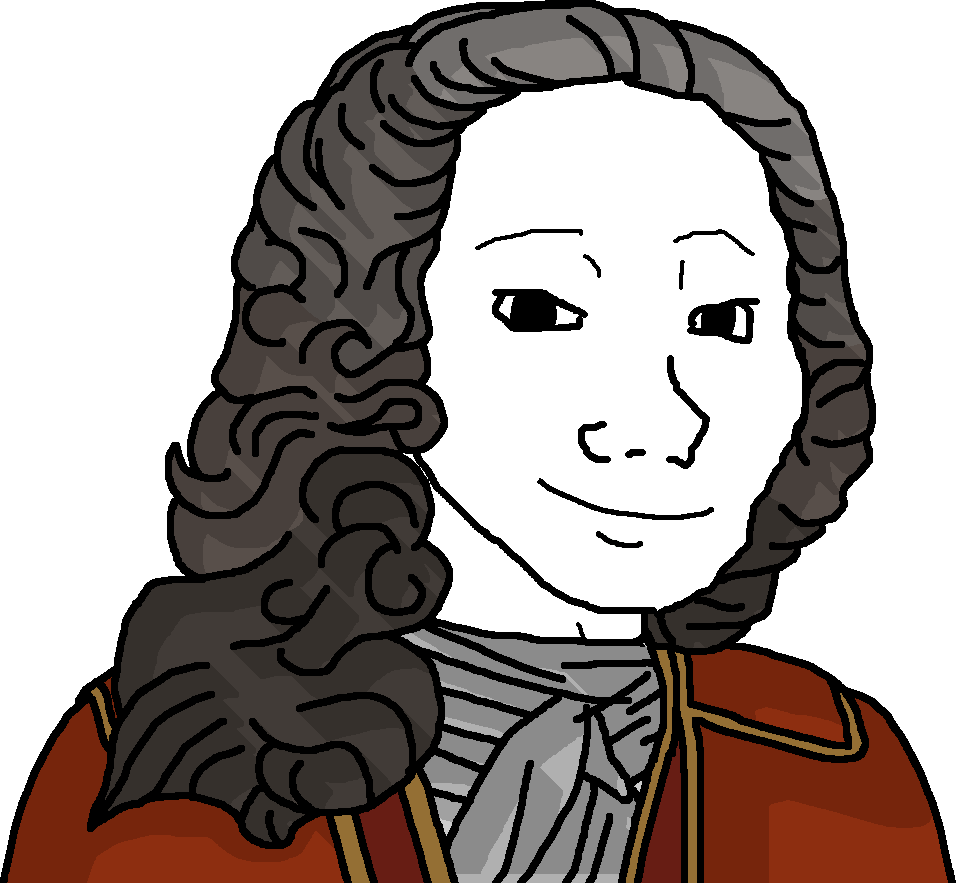
Label: 5_Bloomer